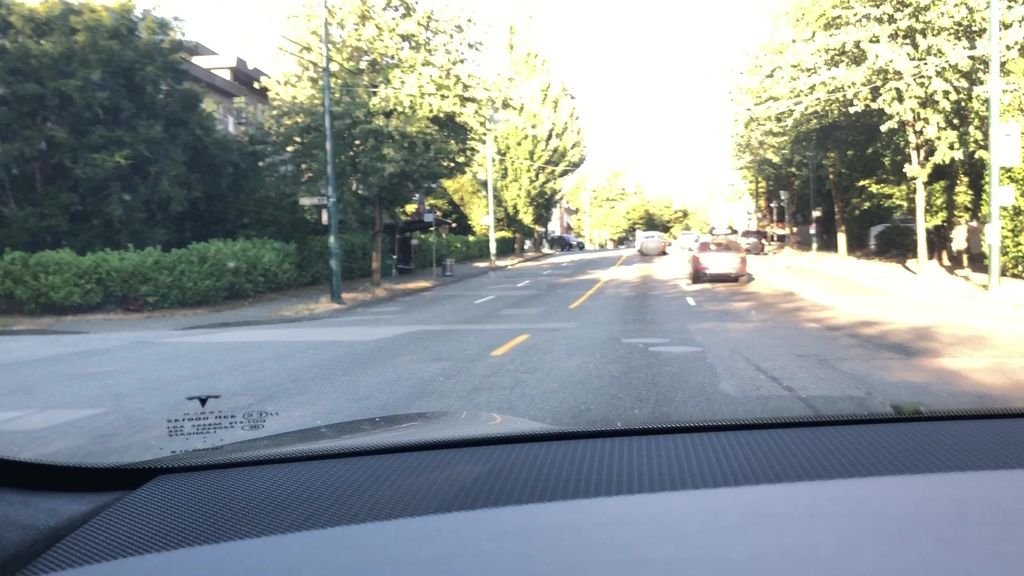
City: vancouver